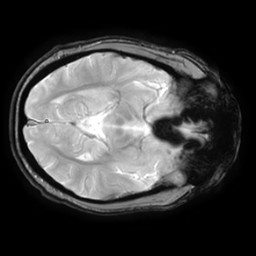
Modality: T2starw
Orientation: axial
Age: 34
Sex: male
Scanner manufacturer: ge
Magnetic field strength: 3 T
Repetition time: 0.65 s
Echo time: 0.02 s